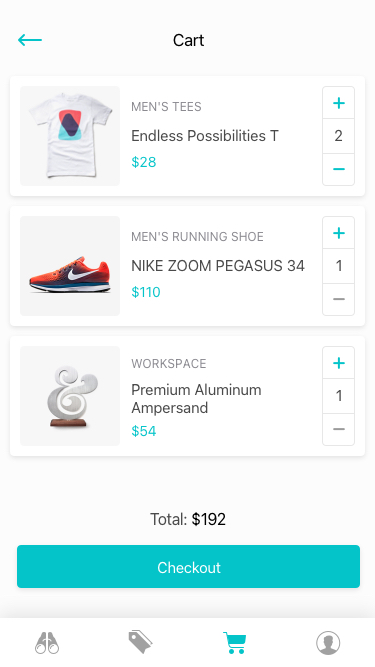
Text in this UI design:
Cart
Endless Possibilities T
MEN'S Tees

$28
2
1
NIKE ZOOM PEGASUS 34
MEN'S RUNNING SHOE
$110
Premium Aluminum Ampersand
Workspace
$54
1
Total: $192
Checkout